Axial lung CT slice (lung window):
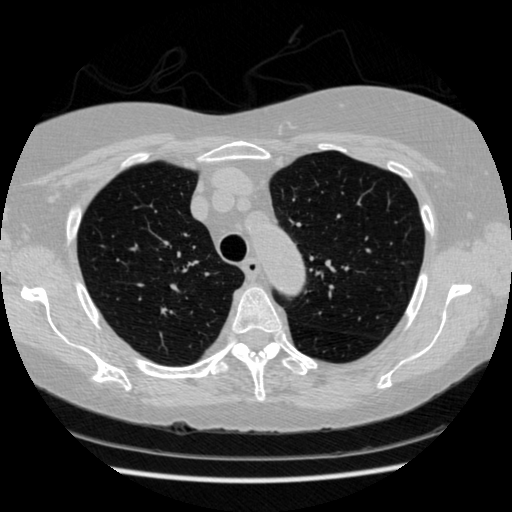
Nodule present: no